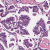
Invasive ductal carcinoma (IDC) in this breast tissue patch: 1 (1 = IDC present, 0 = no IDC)